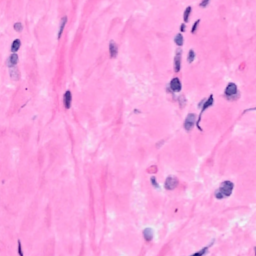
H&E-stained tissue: Breast